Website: apple
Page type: account-selection
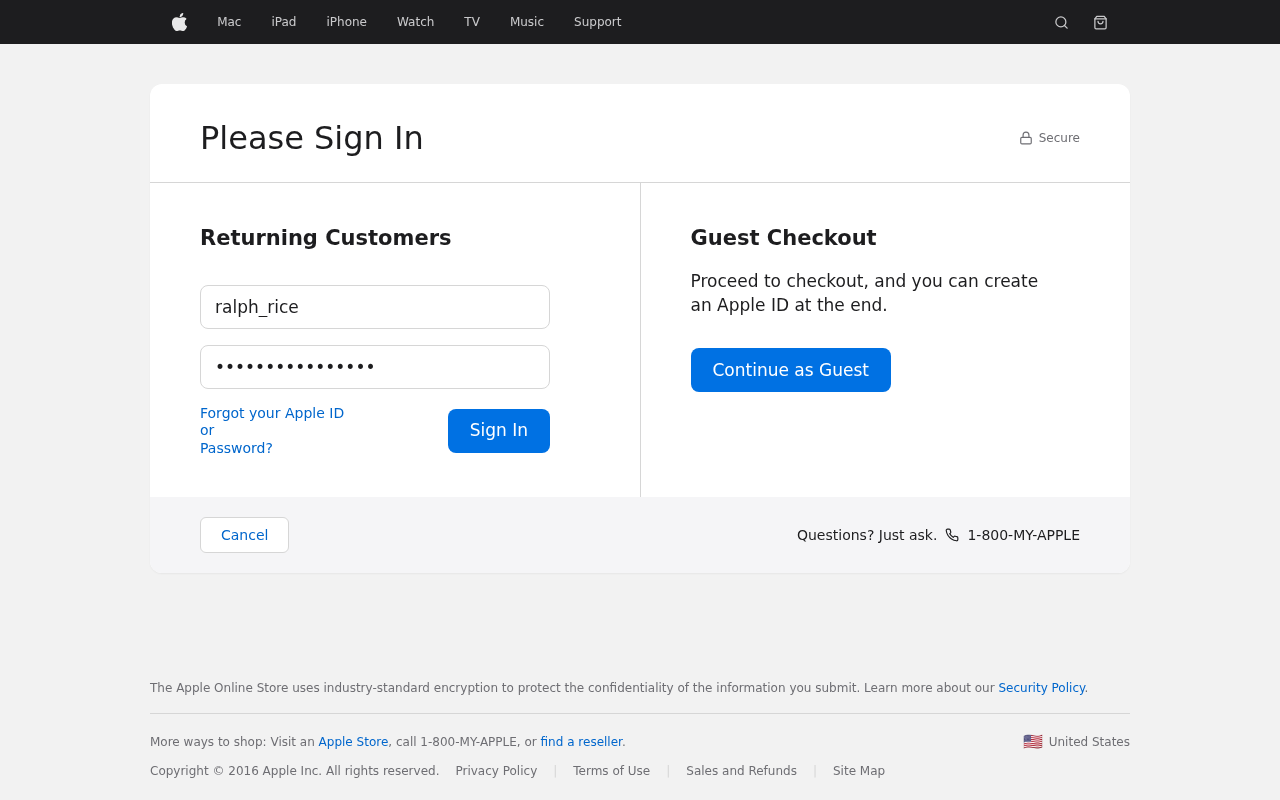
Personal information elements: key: PII_LOGIN_USERNAME
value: ralph_rice